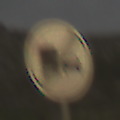
Verkehrszeichen: EndeUeberholverbotKraftfahrzeuge
Umgebung: Outdoor, Nature
Tageszeit: Midday
Wetter: Overcast
Licht: Natural
Jahreszeit: NotSpecified
Kontrast: LowContrast